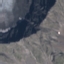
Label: HerbaceousVegetation